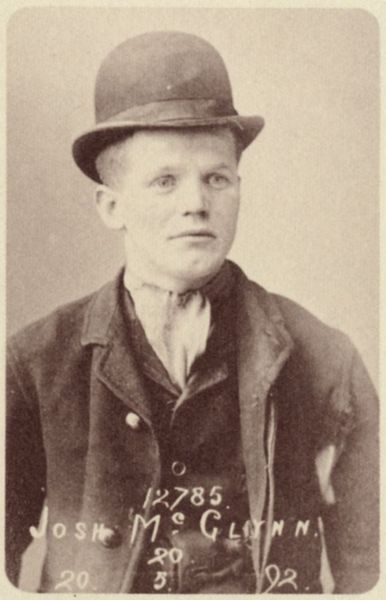
Titel: John McGlynn
Künstler: Thomas John Barnardo
Schlagwörter: dunkel, mann, schatten, weiß, braun, frisur, grau, haar, hell, hintergrund, hut, licht, mund, nase, ohr, profil, schwarz, stirn, blick, schal, tuch, schleife, alt, anzug, hemd, jacke, jung, mütze, arme, augen, band, falten, gesicht, kragen, mensch, ärmel, bildnis, portrait, porträt, signatur, sonne, auge, haare, halbfigur, mantel, kind, england, frontal, knopf, lippe, lippen, ohren, schulter, schultern, rund, schrift, datierung, kahl, sepia, hohe, hutband, grübchen, inschrift, halstuch, zahlen, ziffern, junge, knöpfe, sakko, hutkrempe, weste, krempe, foto, fotografie, photographie, name, melone, knabe, bub, weinen, schwarzweiss, verbrecher, beschriftung, nasenlöcher, junger mann, halbprofil, anzu, vorderansicht, halsbinde, hoffnung, erstaunt, historisch, schwarz/weiß, bacuh, bechriftung, bartlos, laurel, zerissen, bowler, verstaubt, altes bild, einwanderer, glynn, josh, kung, tuhc, kurzes haar, jarkett, 19. jahrhundert, 20. jahrhundert, 20, 12785, 5, 1892, halzschleife, 92, josh mcglynn, gliynn, vorderanscht, august sanders, mc glynn